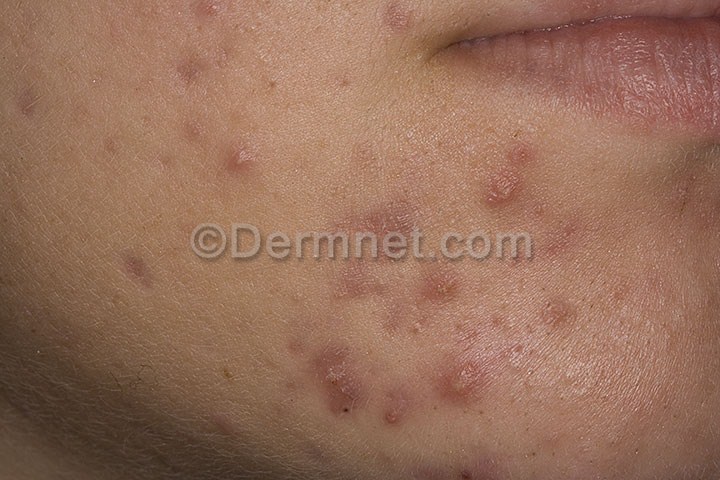
Disease: Acne and Rosacea Photos